Aerial crown-view tile of a tropical tree (Barro Colorado Island, Panama), acquired 20250217:
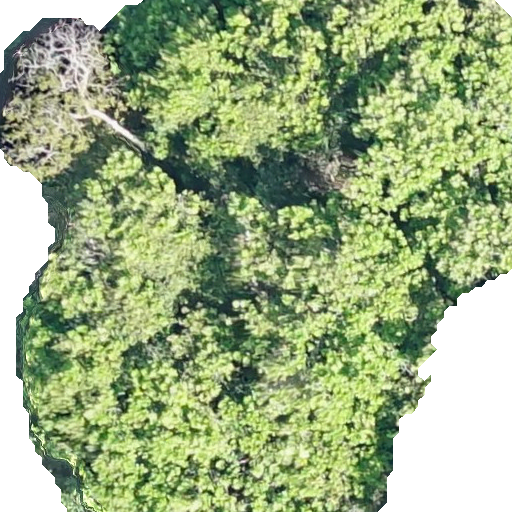
Species: Anacardium excelsum
GBIF accepted scientific name: Anacardium excelsum
Crown area: 377.874 m²